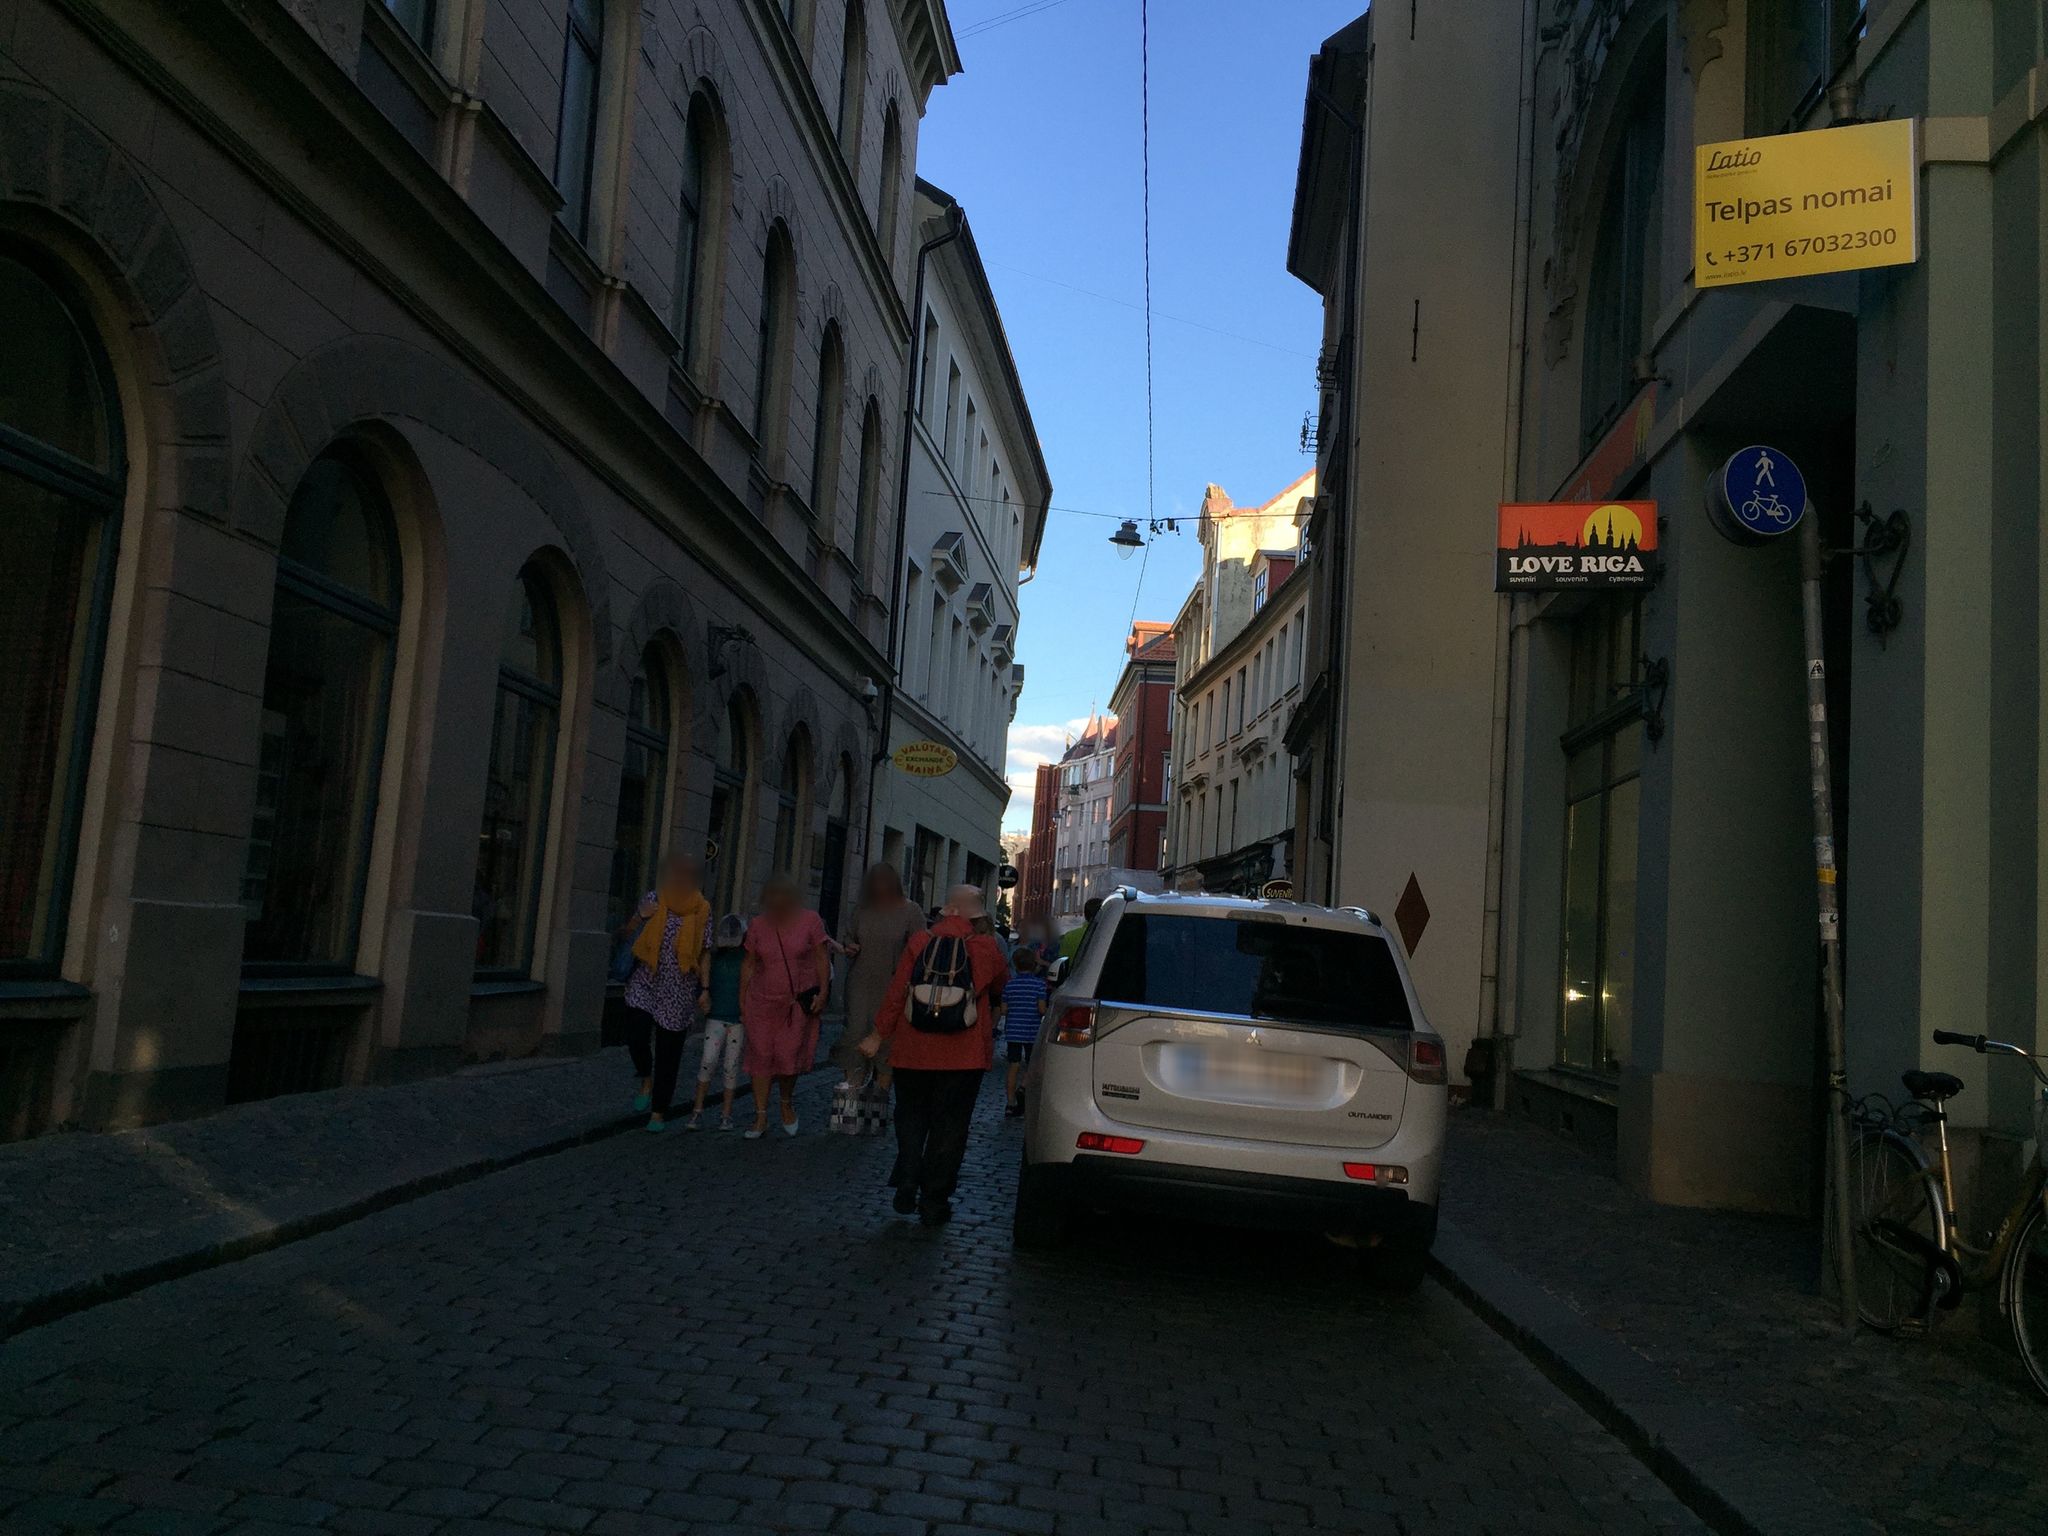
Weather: clear
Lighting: dusk/dawn
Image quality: good
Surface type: railway
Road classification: living_street
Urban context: urban centre
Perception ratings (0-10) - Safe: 1.76, Lively: 9.19, Beautiful: 3.97, Boring: 0.76, Depressing: 3.32, Wealthy: 7.94